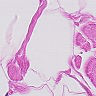
Metastatic tissue present: no